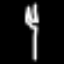
Label: fork